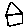
Label: house